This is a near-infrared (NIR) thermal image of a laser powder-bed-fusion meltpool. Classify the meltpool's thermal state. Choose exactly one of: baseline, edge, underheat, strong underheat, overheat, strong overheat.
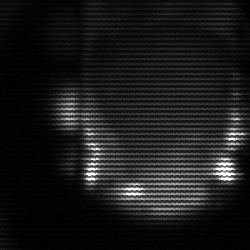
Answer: baseline